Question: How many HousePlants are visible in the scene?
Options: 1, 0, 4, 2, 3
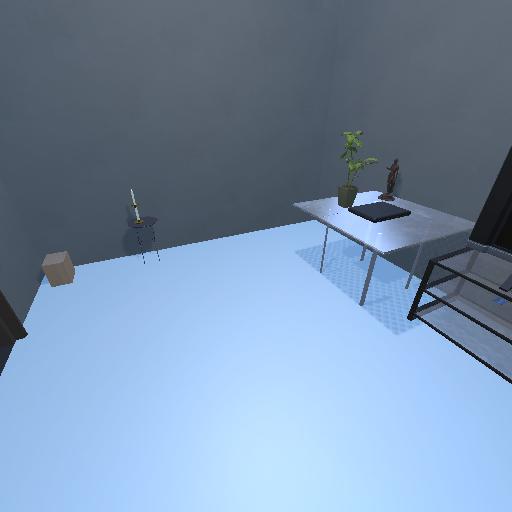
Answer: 1